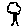
Label: tree